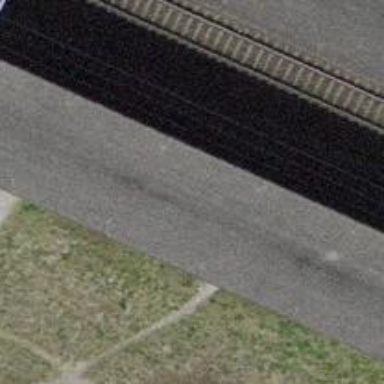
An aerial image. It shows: Asphalt footway with tunnel.